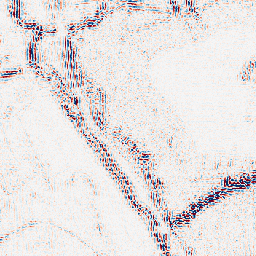
Category: wavelet
Decomposition family: wavelet_reverse_biorthogonal
Decomposition parameters: wavelet: rbio3.5
level: 2
Upsampling method: fft_zeropad
Upsampling parameters: scale: 8
Upsampling scale: 8